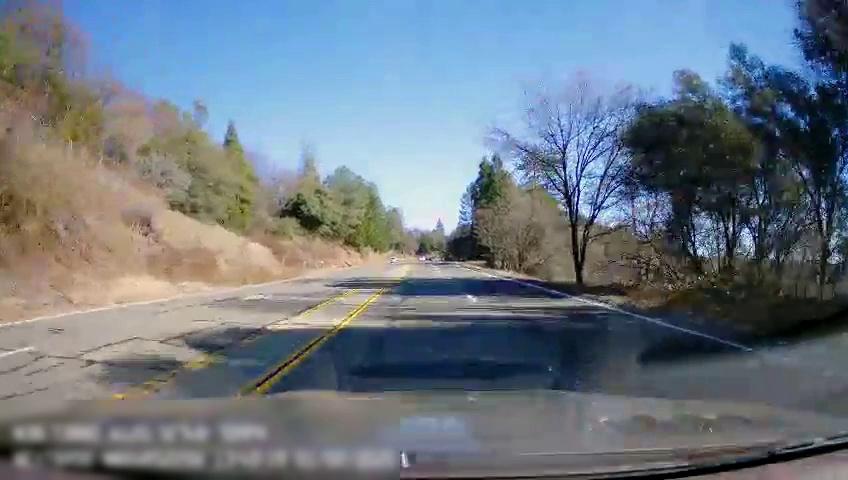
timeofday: Day
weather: Sunny
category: Drivable Space
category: Lanes | Opposite Lane
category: Lanes | Opposite Lane
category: Lanes | Current Lane
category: Lanes | Alternate Lane
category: Lanes | Current Lane
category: Lanes | Alternate Lane
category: Lanes | Opposite Lane
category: Lanes | Opposite Lane